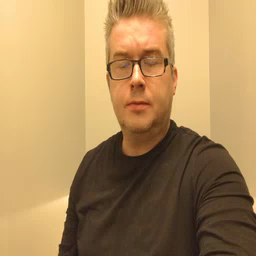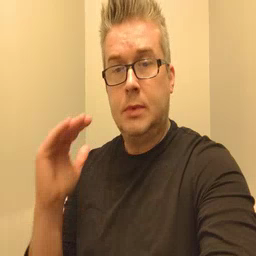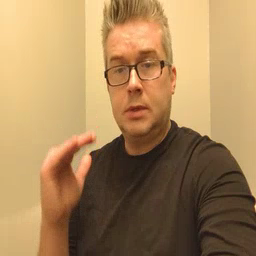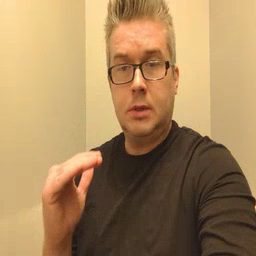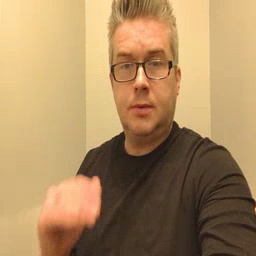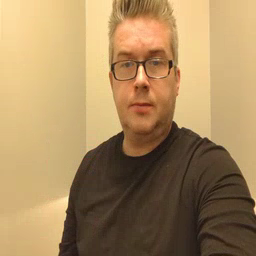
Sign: child